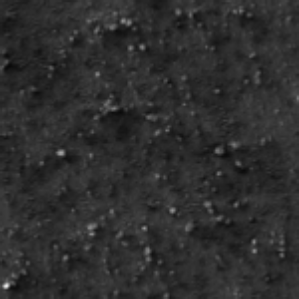
Label: frost